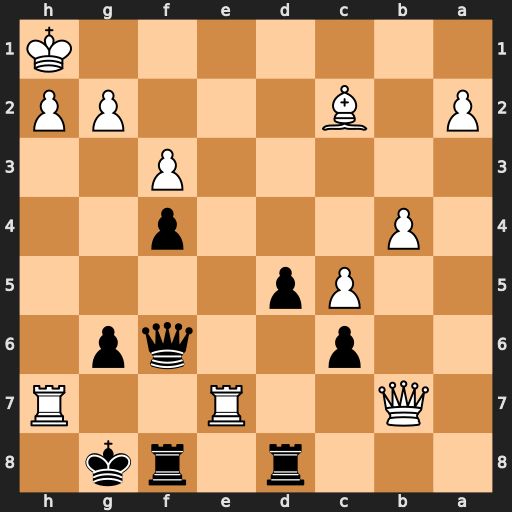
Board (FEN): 3r1rk1/1Q2R2R/2p2qp1/2Pp4/1P3p2/5P2/P1B3PP/7K
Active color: b
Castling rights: -
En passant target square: -
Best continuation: Qa1+ Bb1 Qxb1+ Re1 Qxe1#